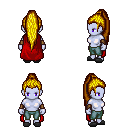
a pixel art fantasy rpg character, female body template, dark elf, purple skin, red cape, teal pants, blonde extra-long topknot hairstyle, cloth bracers, gray slippers, four views (front, back, left, right), 2x2 character sprite sheet, small pixel art, hard edges, no anti-aliasing